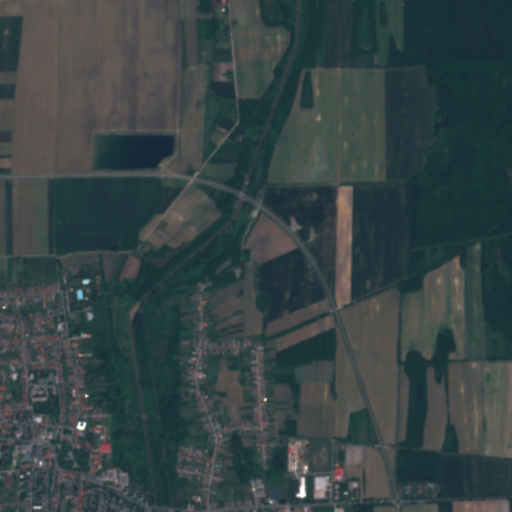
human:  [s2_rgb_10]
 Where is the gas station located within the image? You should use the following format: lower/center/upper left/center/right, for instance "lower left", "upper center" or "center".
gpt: The gas station is located in the lower center of the image.
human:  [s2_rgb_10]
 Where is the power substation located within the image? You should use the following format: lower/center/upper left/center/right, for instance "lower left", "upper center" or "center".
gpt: The power substation is located in the lower right of the image.
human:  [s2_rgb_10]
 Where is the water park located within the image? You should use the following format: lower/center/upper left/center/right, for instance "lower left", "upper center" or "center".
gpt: The water park is located in the center left of the image.
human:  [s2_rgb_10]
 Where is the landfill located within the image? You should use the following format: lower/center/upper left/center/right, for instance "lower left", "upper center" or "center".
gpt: There is no landfill in the image.